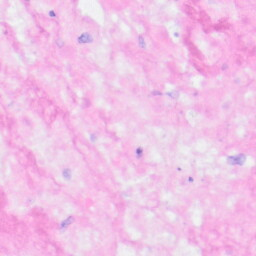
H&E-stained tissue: Kidney